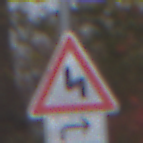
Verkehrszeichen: DoppelkurveZunaechstLinks
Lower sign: RichtungsangabeDurchPfeile5
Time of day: MorningAfternoon
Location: Outdoor (Nature)
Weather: Overcast
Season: NotSpecified
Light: Natural